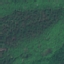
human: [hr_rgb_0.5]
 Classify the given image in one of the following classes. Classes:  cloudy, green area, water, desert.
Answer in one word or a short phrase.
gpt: green area